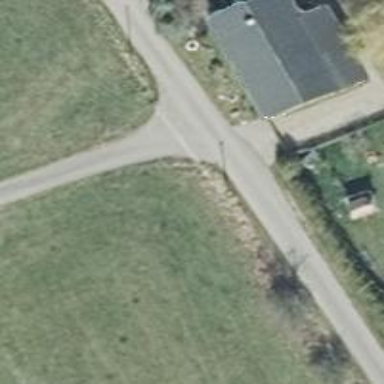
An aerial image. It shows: Asphalt road designated for service vehicles.